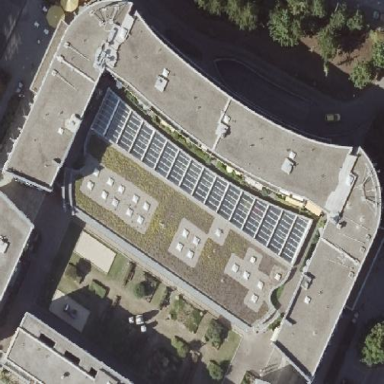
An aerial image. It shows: Apartment building with flat roof.